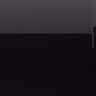
Metastatic tissue present: no